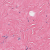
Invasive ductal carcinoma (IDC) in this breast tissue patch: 0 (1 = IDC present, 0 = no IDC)